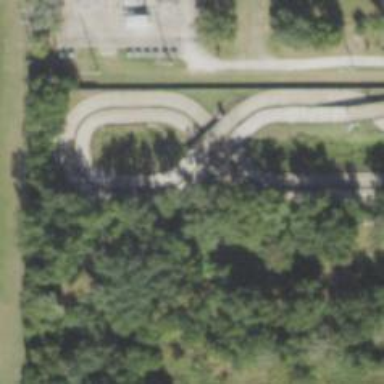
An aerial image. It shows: Karting raceway bridge.